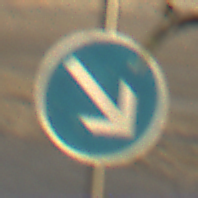
Verkehrszeichen: VorgeschriebeneVorbeifahrtRechts
Umgebung: Outdoor, Beach
Tageszeit: SunriseSunset
Wetter: Clear
Licht: Natural
Jahreszeit: NotSpecified
Kontrast: HighContrast